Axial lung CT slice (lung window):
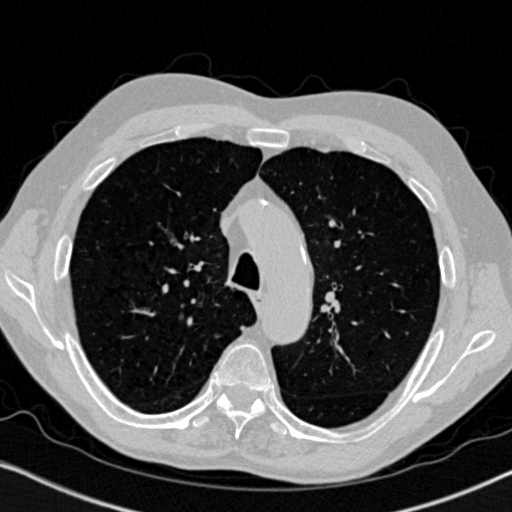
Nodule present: no